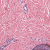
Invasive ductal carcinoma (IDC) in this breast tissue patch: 0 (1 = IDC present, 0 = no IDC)